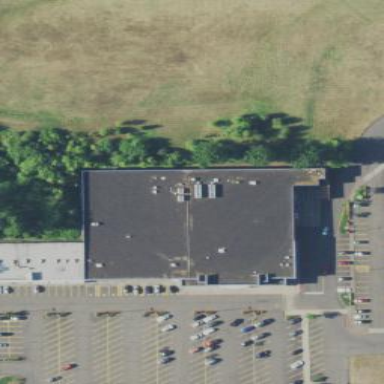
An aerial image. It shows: Supermarket building.